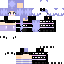
A female human skin with pale skin, wearing blonde long hair dressed in a blue hoodie and black pants, featuring a closed mouth.